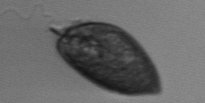
Label: Prorocentrum_micans